Field crop: maize
Growth stage: 2
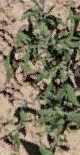
Species: atriplex